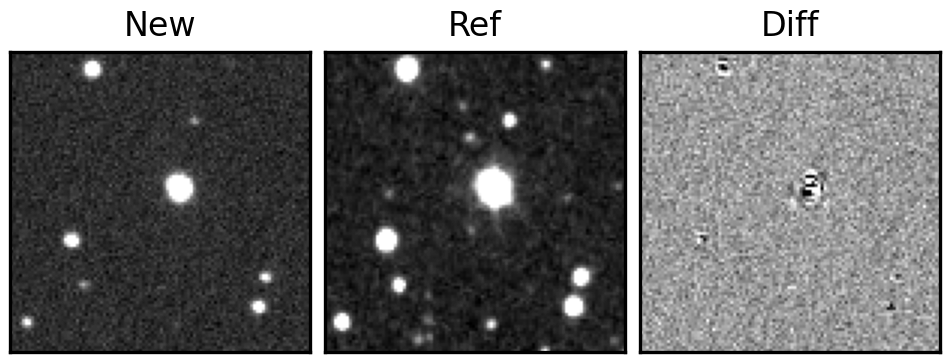
Label: bogus